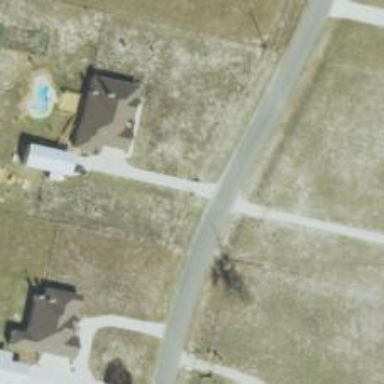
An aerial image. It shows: Driveway.